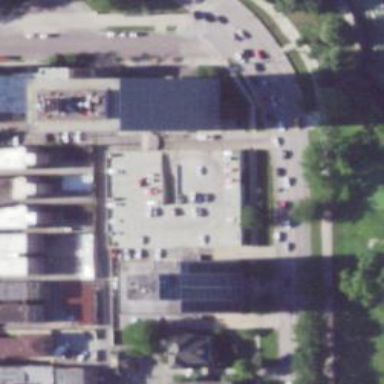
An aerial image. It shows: Multi-storey parking building.